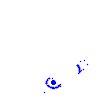
Particle: kaon